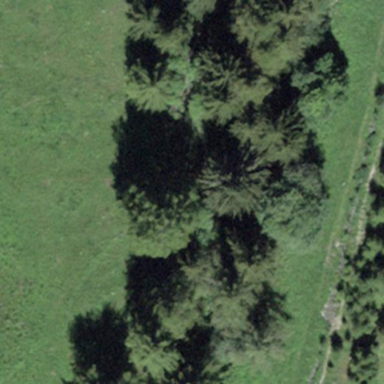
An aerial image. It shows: Forest area.